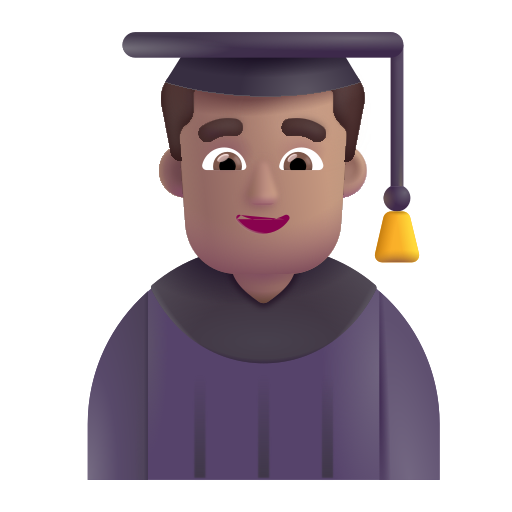
man student color